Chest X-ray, AP view. Patient: 40 years old, sex M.
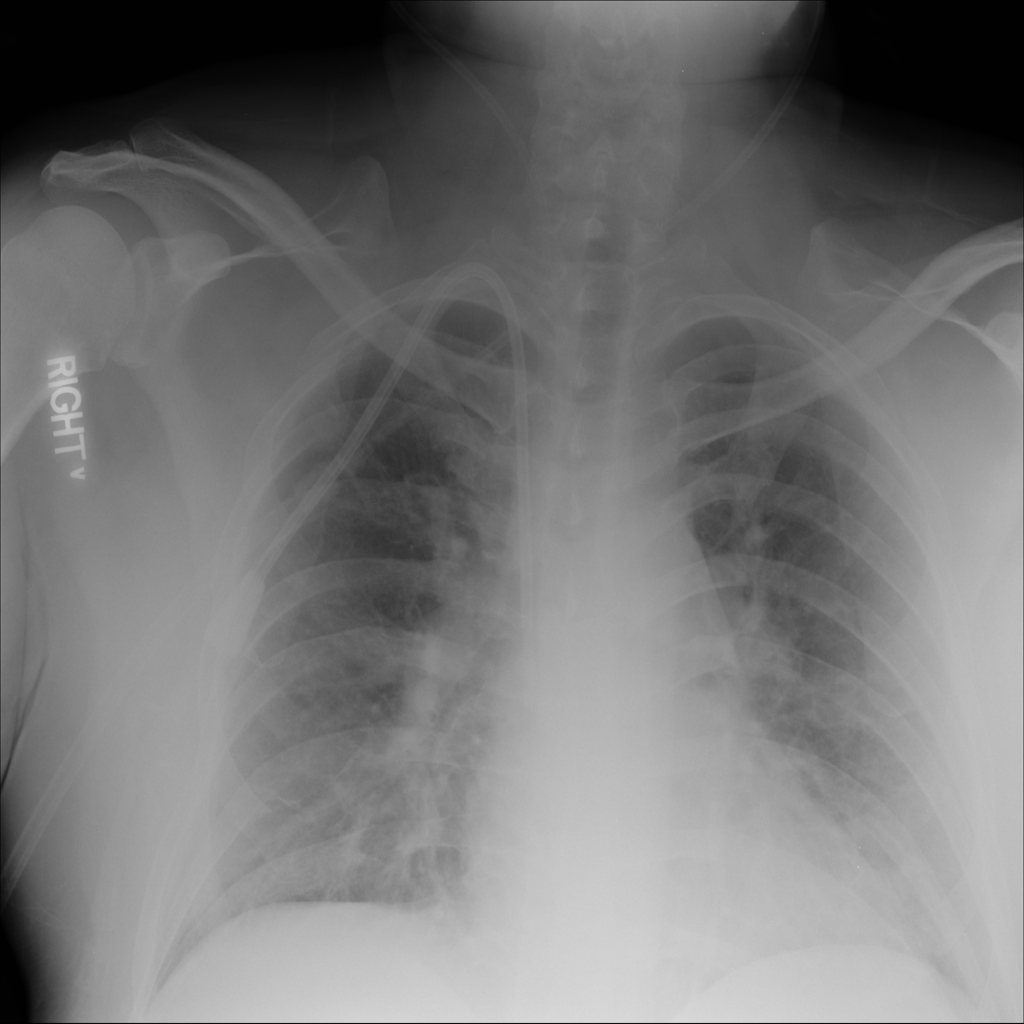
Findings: No Finding